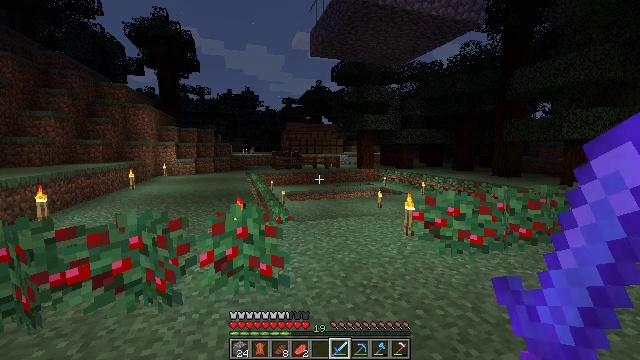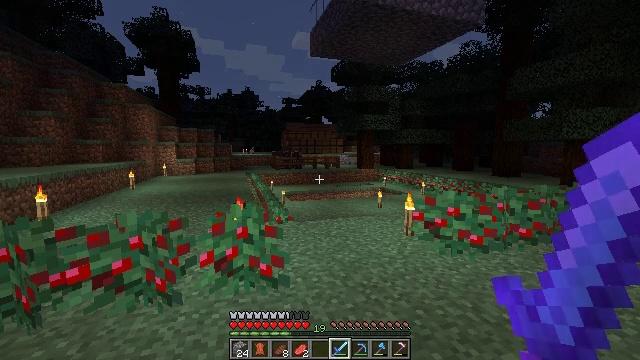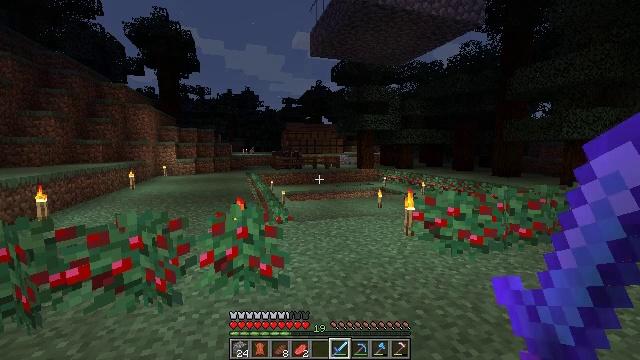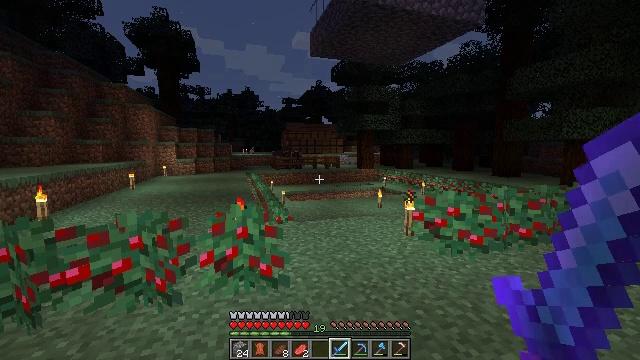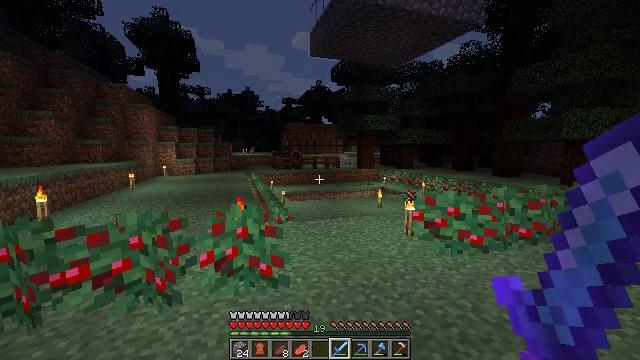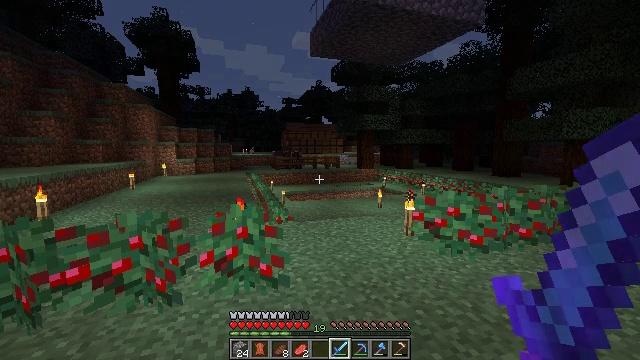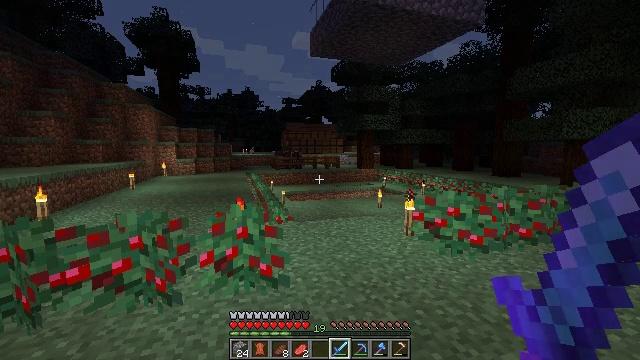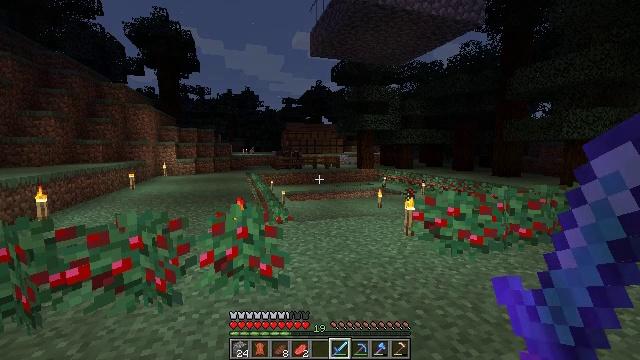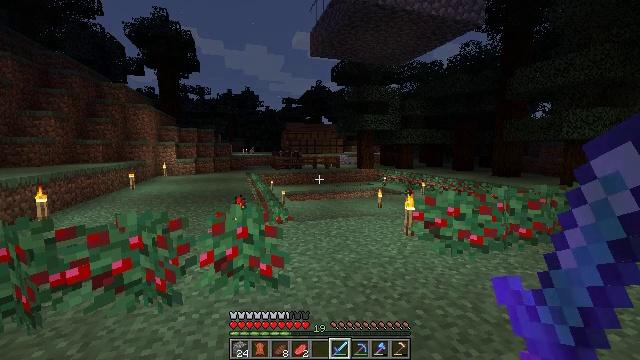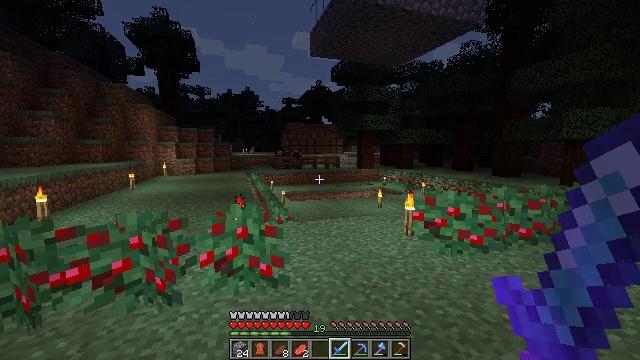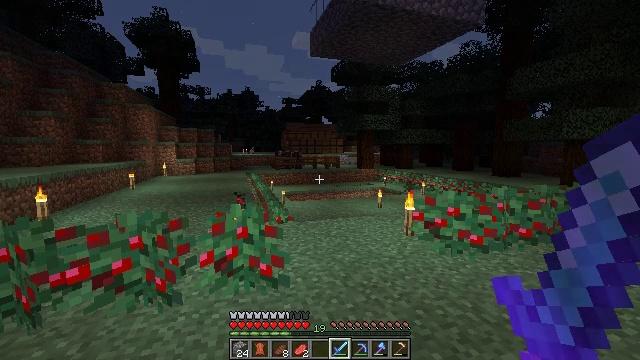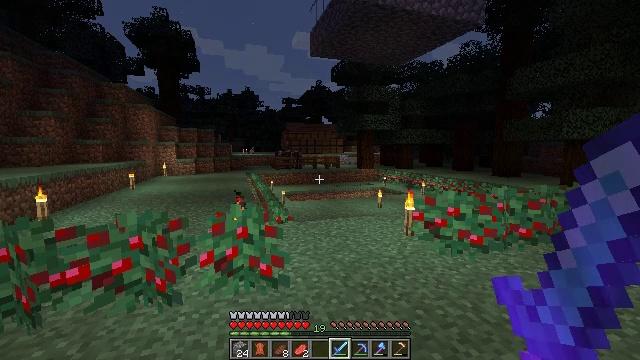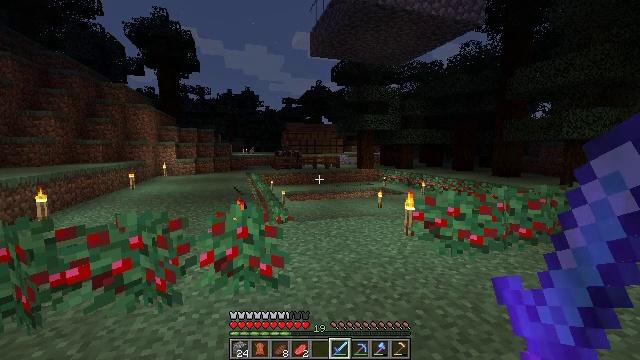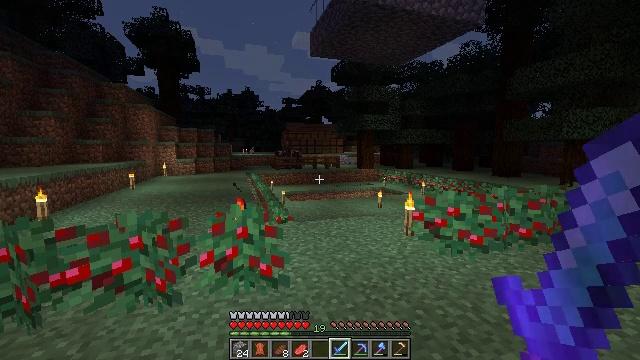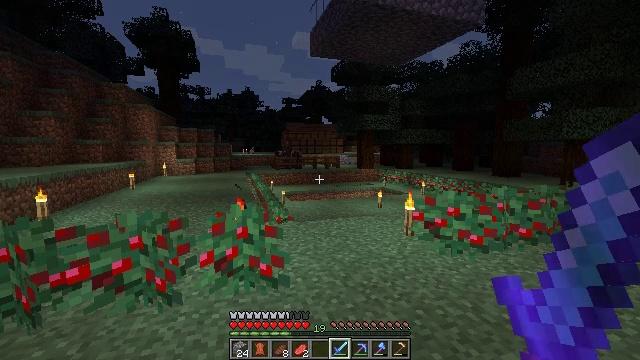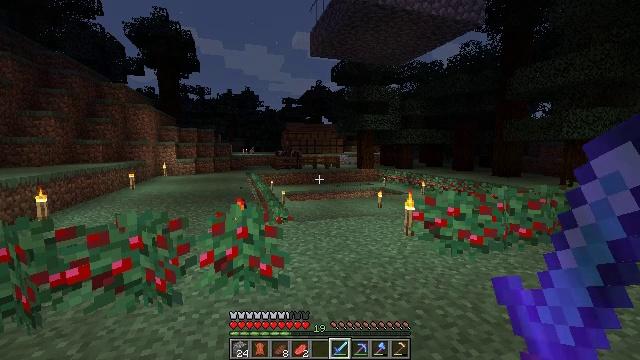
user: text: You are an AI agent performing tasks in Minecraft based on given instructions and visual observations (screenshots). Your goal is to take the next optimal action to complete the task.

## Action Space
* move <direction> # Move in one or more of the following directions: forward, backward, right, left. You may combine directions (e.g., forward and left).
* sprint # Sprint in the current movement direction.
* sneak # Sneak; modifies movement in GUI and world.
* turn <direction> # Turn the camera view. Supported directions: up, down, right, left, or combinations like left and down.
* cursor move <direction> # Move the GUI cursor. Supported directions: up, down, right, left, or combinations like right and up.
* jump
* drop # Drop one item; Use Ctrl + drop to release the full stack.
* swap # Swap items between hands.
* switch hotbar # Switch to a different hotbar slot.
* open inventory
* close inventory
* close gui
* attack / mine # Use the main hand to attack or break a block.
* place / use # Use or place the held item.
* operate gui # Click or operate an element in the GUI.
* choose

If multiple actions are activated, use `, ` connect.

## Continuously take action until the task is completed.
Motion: motion action
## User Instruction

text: Get wheat from the farmland.
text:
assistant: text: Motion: no_op
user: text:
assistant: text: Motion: no_op
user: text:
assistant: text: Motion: no_op
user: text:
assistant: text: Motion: no_op
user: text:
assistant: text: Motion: no_op
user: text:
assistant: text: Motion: no_op
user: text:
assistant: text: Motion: no_op
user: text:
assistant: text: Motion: no_op
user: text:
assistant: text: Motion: no_op
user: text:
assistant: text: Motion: no_op
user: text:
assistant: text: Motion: no_op
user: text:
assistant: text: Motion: no_op
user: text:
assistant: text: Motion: no_op
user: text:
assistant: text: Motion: no_op
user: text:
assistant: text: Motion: no_op
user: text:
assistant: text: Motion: no_op
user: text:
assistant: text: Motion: no_op
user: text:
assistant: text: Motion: no_op
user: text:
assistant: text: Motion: no_op
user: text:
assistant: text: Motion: no_op
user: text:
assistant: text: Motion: no_op
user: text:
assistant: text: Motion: no_op
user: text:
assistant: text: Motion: no_op
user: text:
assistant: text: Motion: no_op
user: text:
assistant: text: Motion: no_op
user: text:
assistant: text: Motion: no_op
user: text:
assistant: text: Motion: no_op
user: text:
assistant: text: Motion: no_op
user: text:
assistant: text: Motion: no_op
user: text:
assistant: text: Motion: no_op